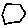
Label: hexagon